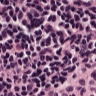
Metastatic tissue present: no